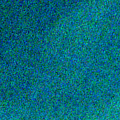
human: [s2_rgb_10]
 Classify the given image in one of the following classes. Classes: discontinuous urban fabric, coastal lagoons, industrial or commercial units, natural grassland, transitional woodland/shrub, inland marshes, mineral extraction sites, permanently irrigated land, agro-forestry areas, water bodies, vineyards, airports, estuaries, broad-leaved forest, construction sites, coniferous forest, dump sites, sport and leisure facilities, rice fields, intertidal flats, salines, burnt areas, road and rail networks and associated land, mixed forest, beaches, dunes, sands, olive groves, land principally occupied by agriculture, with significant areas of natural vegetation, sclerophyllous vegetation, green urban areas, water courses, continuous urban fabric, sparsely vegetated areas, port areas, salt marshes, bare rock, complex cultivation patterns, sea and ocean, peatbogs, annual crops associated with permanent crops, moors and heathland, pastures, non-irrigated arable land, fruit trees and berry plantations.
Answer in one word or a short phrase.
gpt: sea and ocean